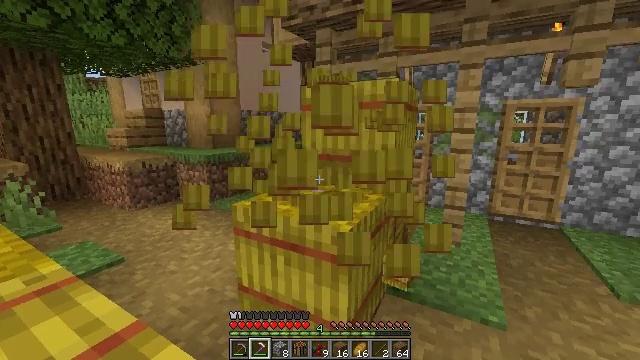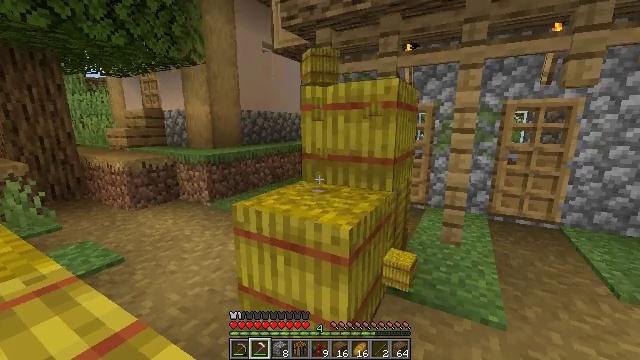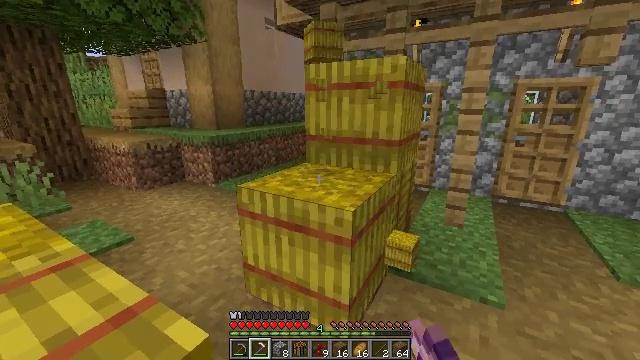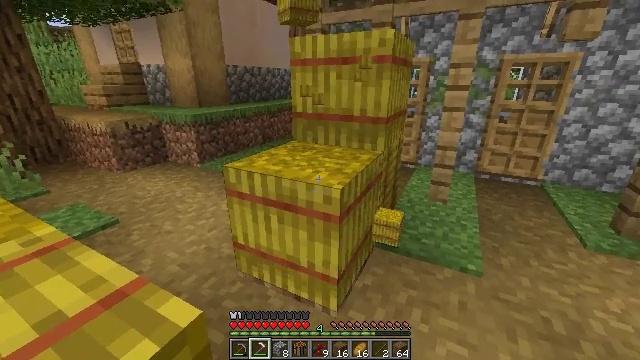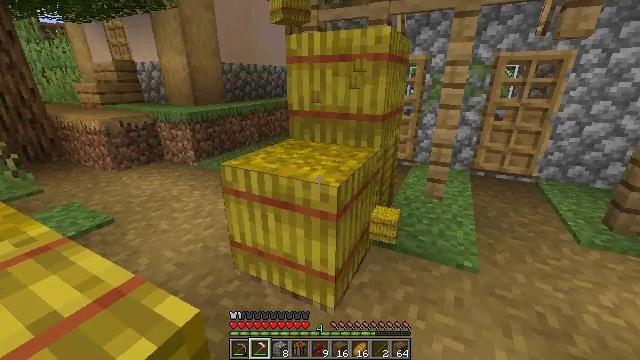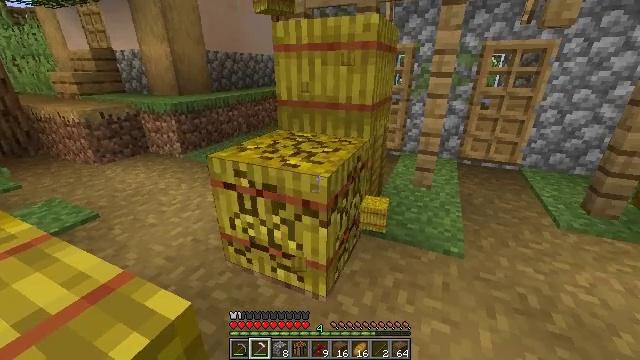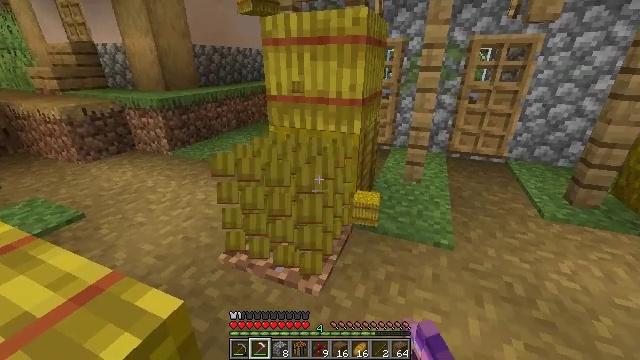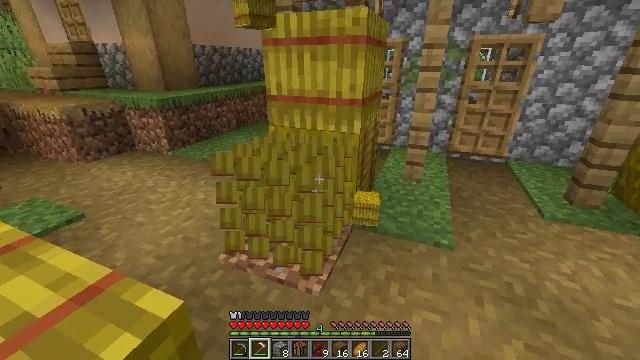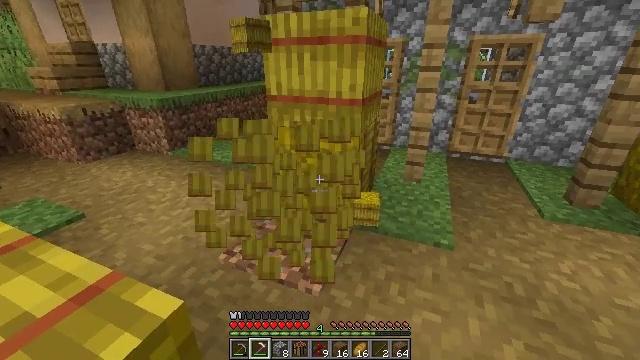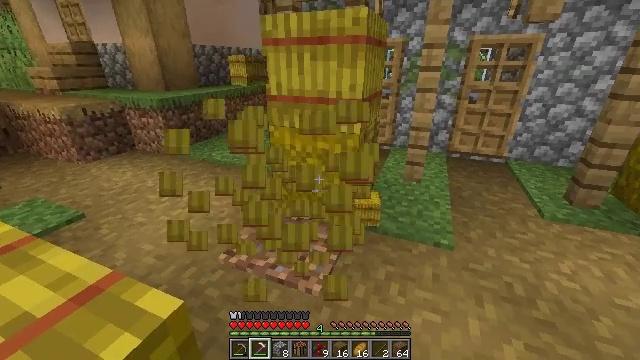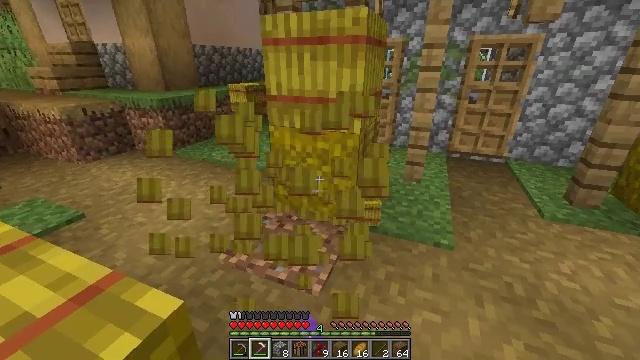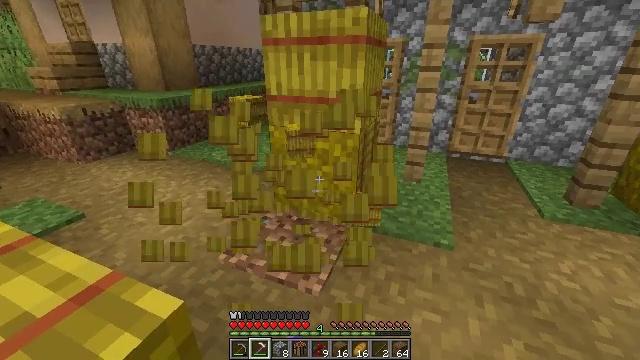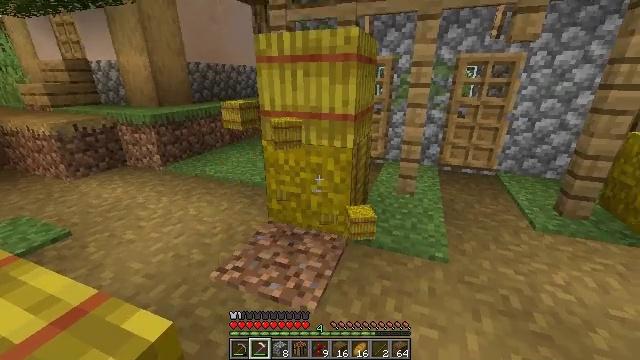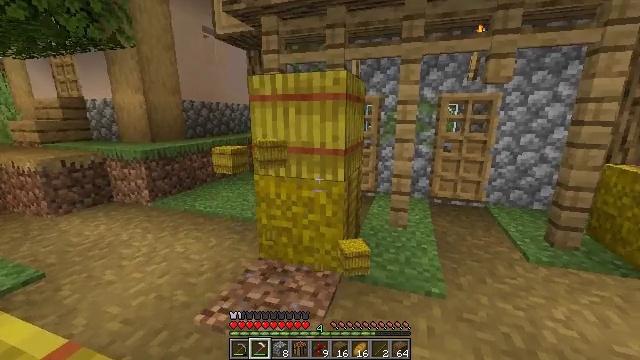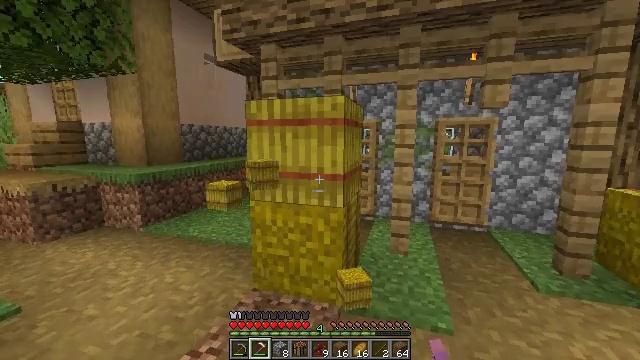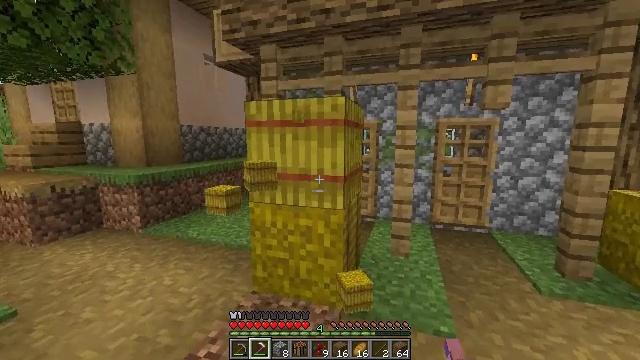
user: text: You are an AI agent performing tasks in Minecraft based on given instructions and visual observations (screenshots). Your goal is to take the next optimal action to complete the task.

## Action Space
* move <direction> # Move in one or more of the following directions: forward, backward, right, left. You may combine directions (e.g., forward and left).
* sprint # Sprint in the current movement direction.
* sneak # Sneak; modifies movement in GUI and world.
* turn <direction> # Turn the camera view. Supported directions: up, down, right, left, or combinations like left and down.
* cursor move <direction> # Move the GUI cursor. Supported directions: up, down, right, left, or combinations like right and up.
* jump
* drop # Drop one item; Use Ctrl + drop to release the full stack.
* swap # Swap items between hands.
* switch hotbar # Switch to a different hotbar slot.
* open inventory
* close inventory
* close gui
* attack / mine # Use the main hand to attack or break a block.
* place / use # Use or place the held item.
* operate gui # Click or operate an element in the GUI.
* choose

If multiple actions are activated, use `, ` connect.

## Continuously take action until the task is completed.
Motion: motion action
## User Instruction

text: Break the hay block to collect it.
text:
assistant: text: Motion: attack / mine
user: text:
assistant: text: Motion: turn down
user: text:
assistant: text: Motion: turn right and down
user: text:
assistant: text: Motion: no_op
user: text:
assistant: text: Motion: turn right and down, attack / mine
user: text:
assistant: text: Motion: turn right and down, attack / mine
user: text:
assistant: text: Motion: attack / mine
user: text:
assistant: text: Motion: attack / mine
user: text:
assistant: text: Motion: attack / mine
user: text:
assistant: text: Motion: no_op
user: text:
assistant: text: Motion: no_op
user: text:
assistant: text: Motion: turn right and up
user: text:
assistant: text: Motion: turn right and up
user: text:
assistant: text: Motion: move forward, turn up
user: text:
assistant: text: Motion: move forward, attack / mine
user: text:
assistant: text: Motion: move forward, attack / mine
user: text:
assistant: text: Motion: no_op
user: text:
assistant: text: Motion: attack / mine
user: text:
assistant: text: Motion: attack / mine
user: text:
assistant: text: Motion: no_op
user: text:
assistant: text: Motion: no_op
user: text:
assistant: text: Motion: attack / mine
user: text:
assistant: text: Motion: no_op
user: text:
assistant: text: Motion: no_op
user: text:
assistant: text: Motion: turn down, attack / mine
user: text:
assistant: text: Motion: turn down
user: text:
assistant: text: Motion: turn down
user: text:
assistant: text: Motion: no_op
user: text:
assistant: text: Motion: attack / mine
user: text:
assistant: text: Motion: no_op